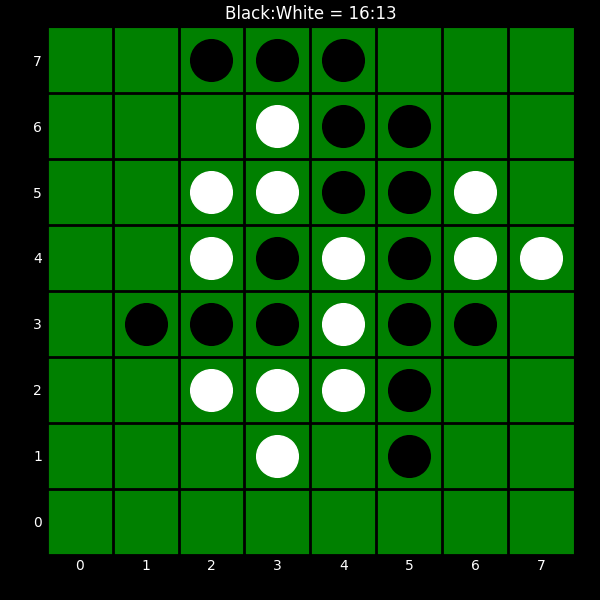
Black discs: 16
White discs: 13